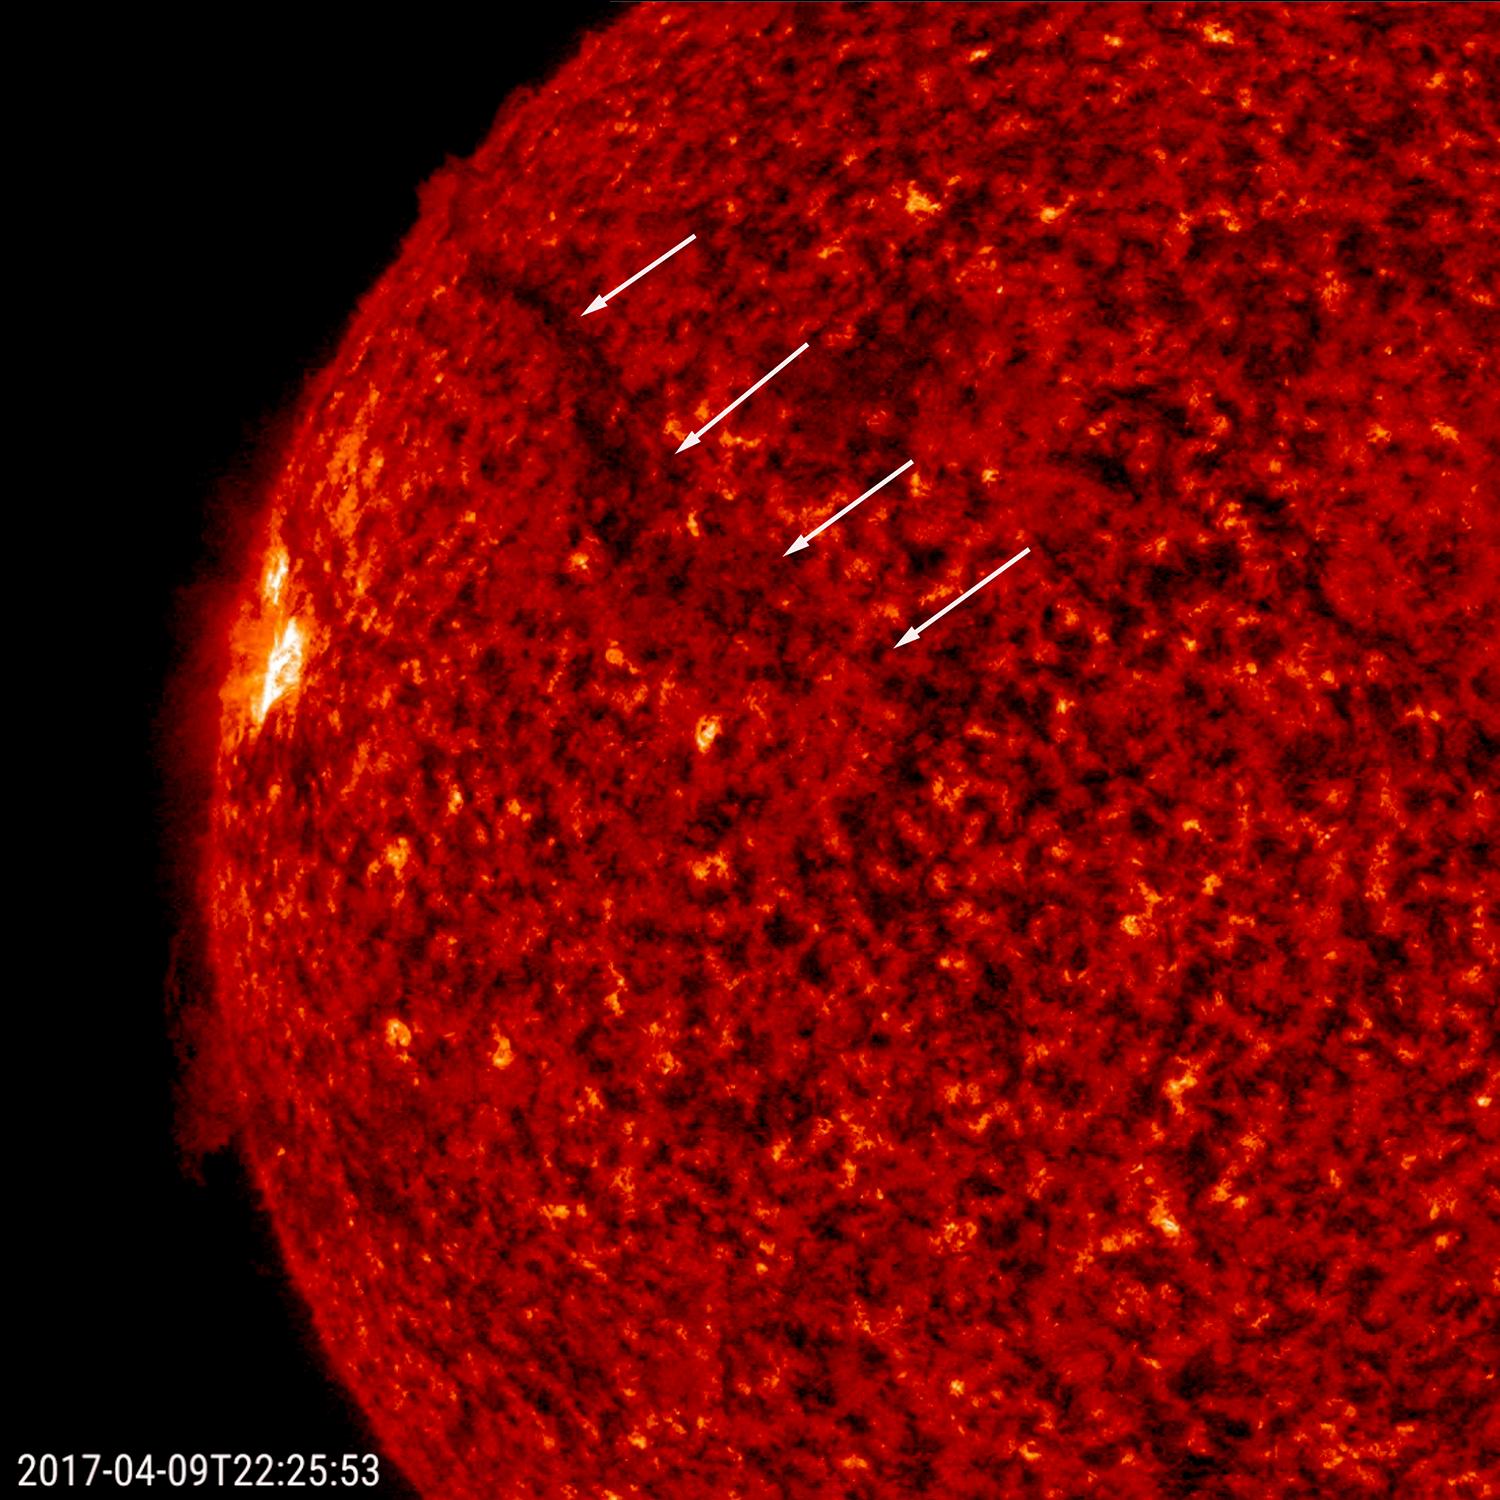
Filament Breakaway Sun, Solar Dynamics Observatory SDO